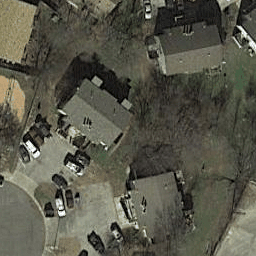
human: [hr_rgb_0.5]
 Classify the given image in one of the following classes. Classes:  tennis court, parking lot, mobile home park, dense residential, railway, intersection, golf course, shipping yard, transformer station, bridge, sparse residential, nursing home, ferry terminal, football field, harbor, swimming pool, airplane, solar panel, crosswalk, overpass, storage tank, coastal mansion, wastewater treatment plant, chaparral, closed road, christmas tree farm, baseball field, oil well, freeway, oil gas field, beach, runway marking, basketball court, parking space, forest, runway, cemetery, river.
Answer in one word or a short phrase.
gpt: sparse residential